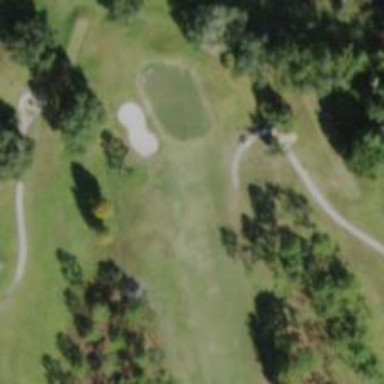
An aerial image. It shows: View of golf hole.